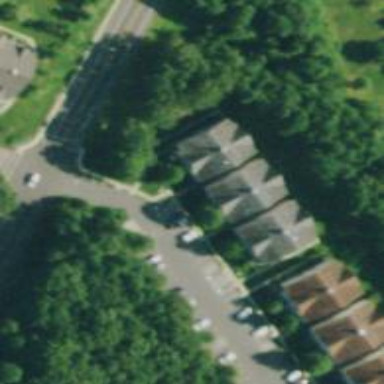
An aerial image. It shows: Living street.